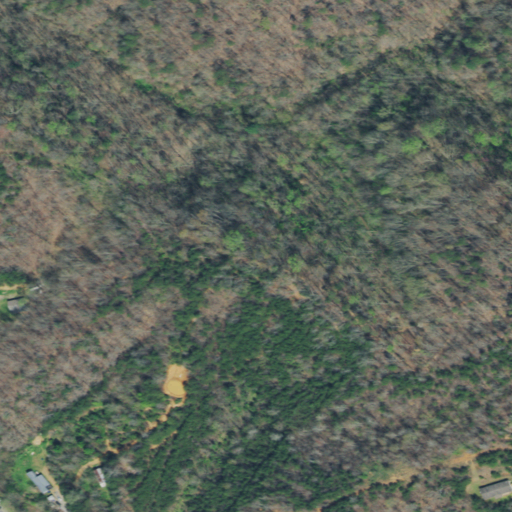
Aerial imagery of mountain in Tennessee named Woodpecker Knobs containing deciduous forest, evergreen forest, mixed forest, open development, low intensity development, shrub, and grassland